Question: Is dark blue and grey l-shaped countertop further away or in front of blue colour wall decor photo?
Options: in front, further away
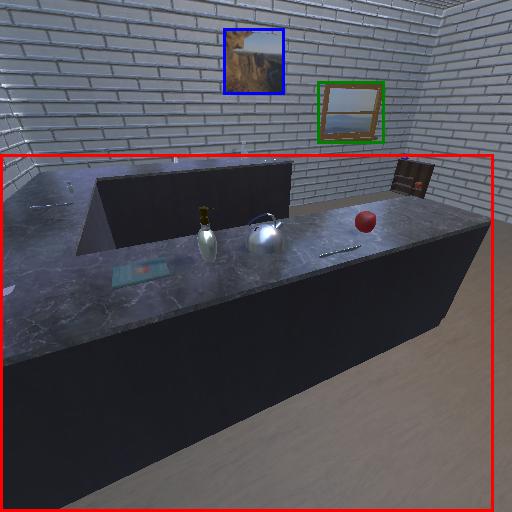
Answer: in front